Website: lowes
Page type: customer-info-address
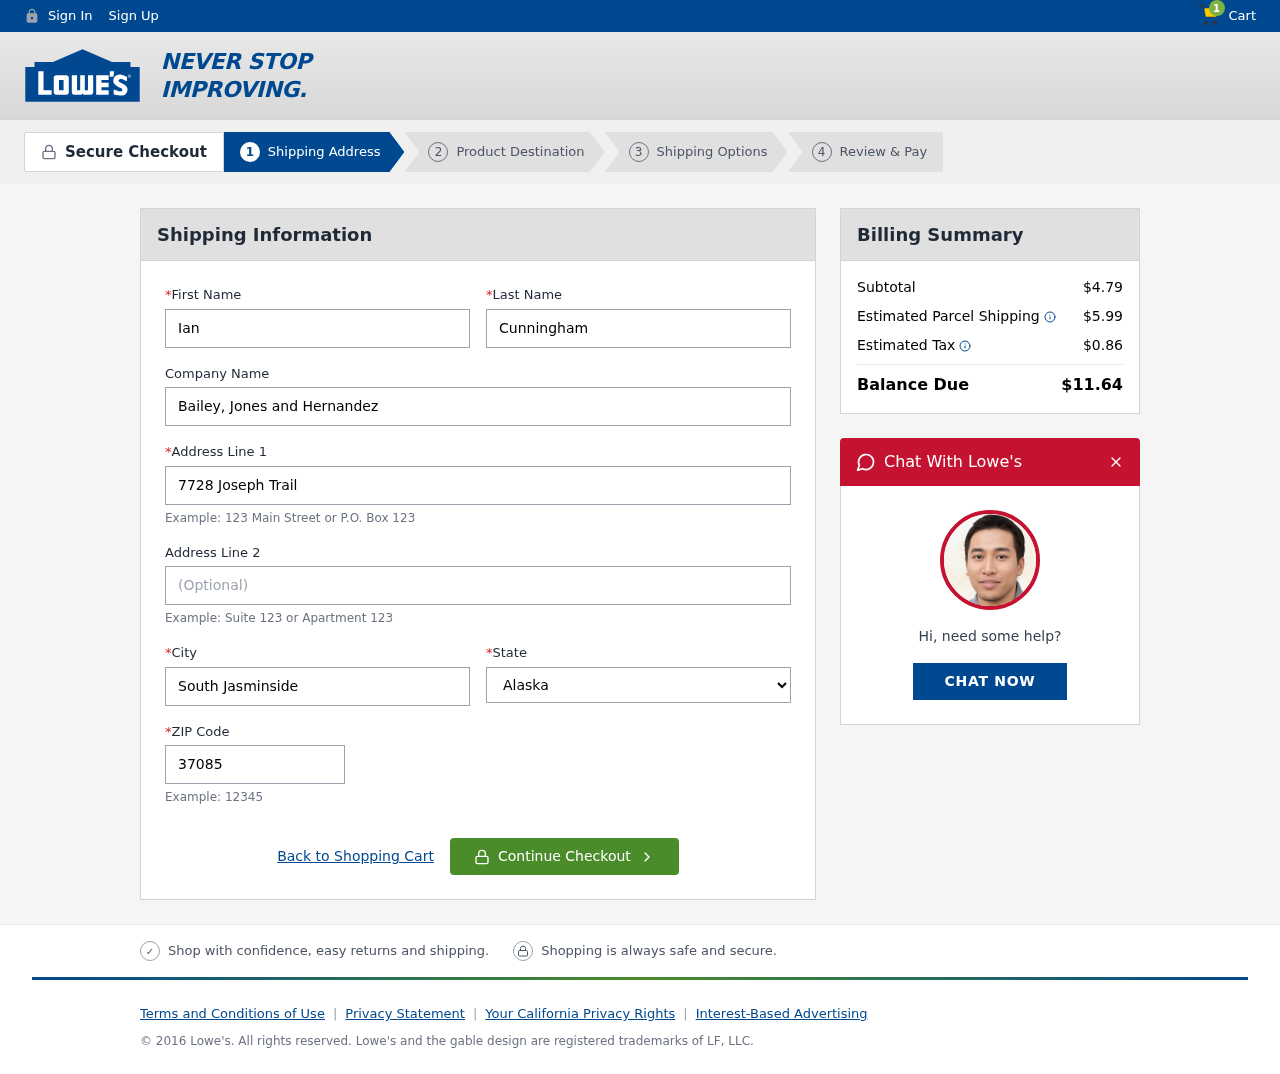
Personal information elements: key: PII_CITY
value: South Jasminside
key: PII_COMPANY
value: Bailey, Jones and Hernandez
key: PII_FIRSTNAME
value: Ian
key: PII_LASTNAME
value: Cunningham
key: PII_POSTCODE
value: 37085
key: PII_STATE
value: Alaska
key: PII_STREET
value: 7728 Joseph Trail
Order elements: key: ORDER_NUM_ITEMS
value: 1
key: ORDER_SUBTOTAL
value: $4.79
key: ORDER_SHIPPING_COST
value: $5.99
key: ORDER_TAX
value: $0.86
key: ORDER_TOTAL
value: $11.64